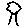
Label: tree